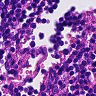
Metastatic tissue present: no